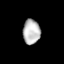
Tissue: lung
Cell type: Myeloid cells
Senescence score: 0.2145
Nuclear area (px): 415
Mean DAPI intensity: 187.892